Question: i was hoping to plot two time series and shade the space between the series according to which series is larger at that time.
here are the two series-- first in a data frame with an indicator for whichever series is larger at that time
'''
d1 <- read.csv("https://dl.dropbox.com/s/0txm3f70msd3nm6/ribbon%20data.csv?dl=1")
'''
And this is the melted series.
'''
d2 <- read.csv("https://dl.dropbox.com/s/6ohwmtkhpsutpig/melted%20ribbon%20data.csv?dl=1")
'''
which I plot...
'''
ggplot() + geom_line(data = d2,
aes(x = time, y = value, group = variable, color = variable)) +
geom_hline(yintercept = 0, linetype = 2) +
geom_ribbon(data = d1[d1$big == "B",],
aes(x = time, ymin = csa,
ymax = csb),
alpha = .25,
fill = "#9999CC") +
geom_ribbon(data = d1[d1$big == "A",],
aes(x = time, ymin = csb,
ymax = csa),
alpha = .25,
fill = "#CC6666") +
scale_color_manual(values = c("#CC6666" , "#9999CC"))
'''
which results in...

why is there a superfluous blue band in the middle of the plot?
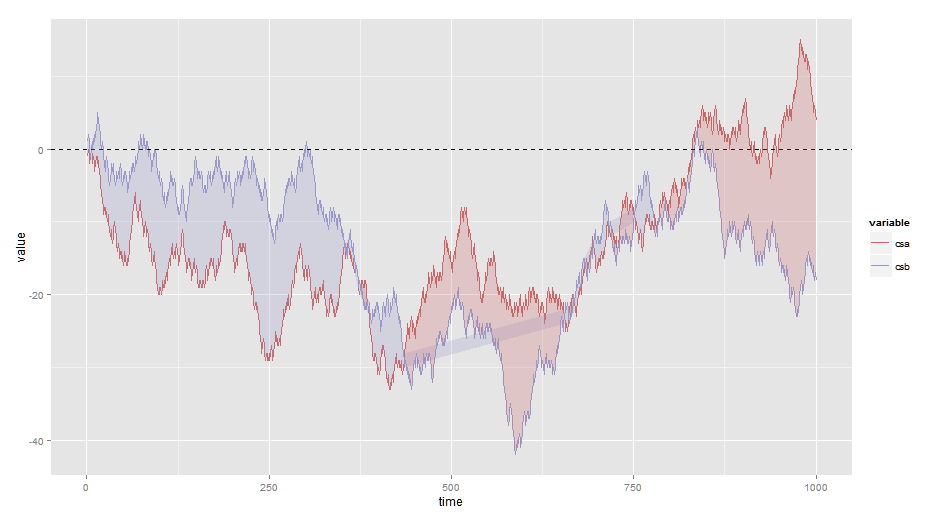
Answer: Here is a solution. I replaced 'data = d1[d1$big == "B",]' in the first 'geom_ribbon' function with:
'''
data = rbind(d1[d1$big == "B",],
d1[c((which(diff(as.numeric(d1$big)) == -1) + 1),
(which(diff(as.numeric(d1$big)) == 1))), ])
'''
This is necessary since the first and last rows of 'd1$big == "B"' sequences often contain different 'csa' and 'csb' values. As a result, there is a visible ribbon connecting the data. The above command uses the last rows before and the first rows after these sequences together with the data for the first ribbon.
This problem does not exist for 'd1$big == "A"' (the base for the second ribbon).
The complete code:
'''
ggplot() +
geom_line(data = d2,
aes(x = time, y = value, group = variable, color = variable)) +
geom_hline(yintercept = 0, linetype = 2) +
geom_ribbon(data = rbind(d1[d1$big == "B",],
d1[c((which(diff(as.numeric(d1$big)) == -1) + 1),
(which(diff(as.numeric(d1$big)) == 1))), ]),
aes(x = time, ymin = csa, ymax = csb),
alpha = .25, fill = "#9999CC") +
geom_ribbon(data = d1[d1$big == "A",],
aes(x = time, ymin = csb, ymax = csa),
alpha = .25, fill = "#CC6666") +
scale_color_manual(values = c("#CC6666" , "#9999CC"))
'''